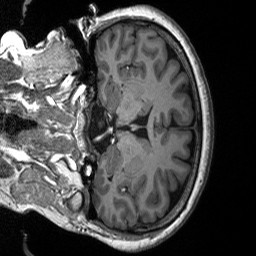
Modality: T1w
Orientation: coronal
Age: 64
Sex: female
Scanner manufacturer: siemens
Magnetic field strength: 3 T
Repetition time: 2.53 s
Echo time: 0.00219 s